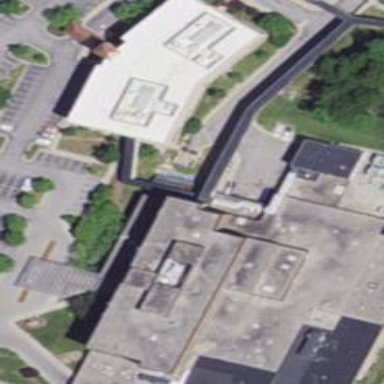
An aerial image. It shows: Hospital building.